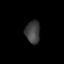
Tissue: prostate
Cell type: T cells
Senescence score: 0.3567
Nuclear area (px): 326
Mean DAPI intensity: 63.163